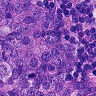
Metastatic tissue present: yes